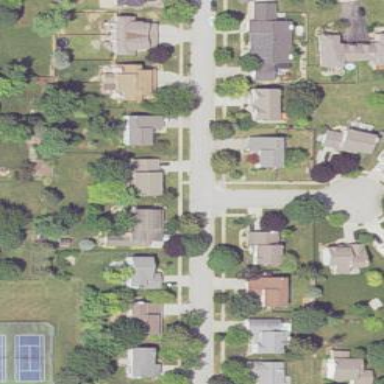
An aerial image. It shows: Residential neighbourhood with single-family and semi-detached houses.